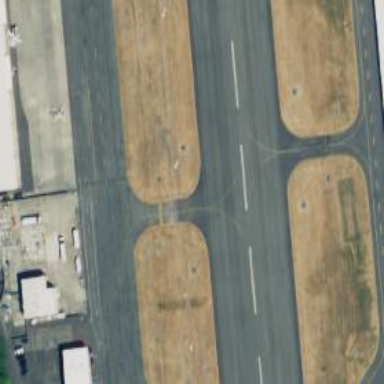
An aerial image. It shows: Image of taxiway at airport.